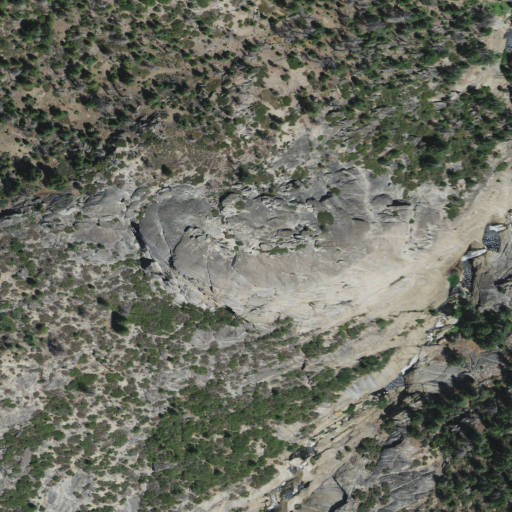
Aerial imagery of mountain in California named Kerckhoff Dome containing grassland, shrub, evergreen forest, open development, and deciduous forest